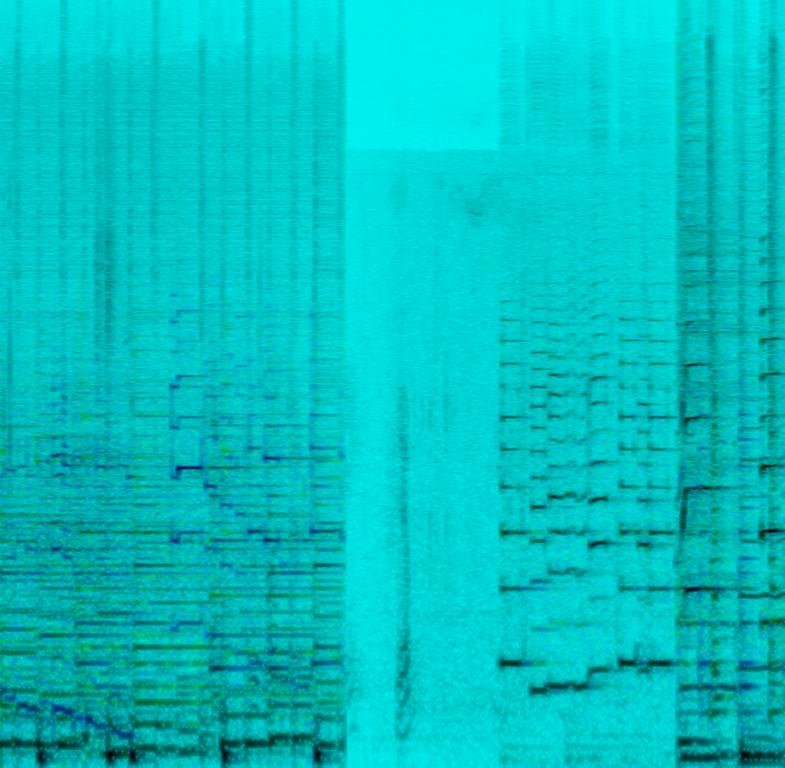
This clip features two jazzy songs. The first one has a fast paced melody that's led by an electric guitar which plays intricate solos. The next song is led by a clarinet, it's more slow-paced and bouncy.